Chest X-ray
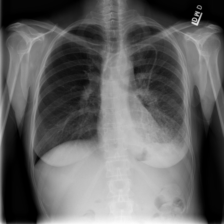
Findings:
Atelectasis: negative
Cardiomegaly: negative
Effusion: negative
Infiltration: negative
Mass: negative
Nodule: negative
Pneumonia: negative
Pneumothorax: negative
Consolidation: negative
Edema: negative
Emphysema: negative
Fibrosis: negative
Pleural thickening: positive
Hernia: negative